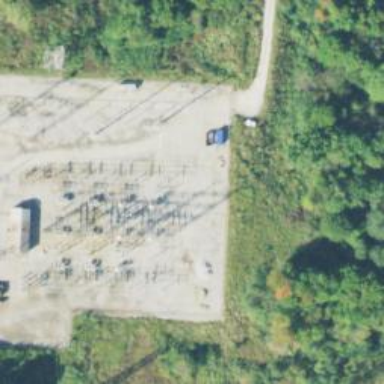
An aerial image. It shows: Switch for power supply.